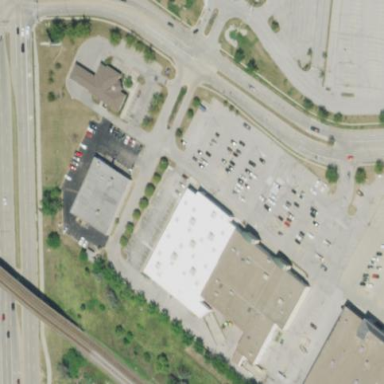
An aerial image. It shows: Retail building.